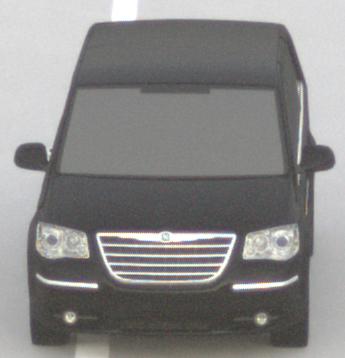
Make: Chrysler
Model: Grand Voyager 3.8
Detailed model: Grand Voyager
Model produced from: 2008/03
Model produced until: 2010/12
Doors: 5
Color: black
Road condition: dry road
Daytime: sunrise or sunset
Contrast: low contrast